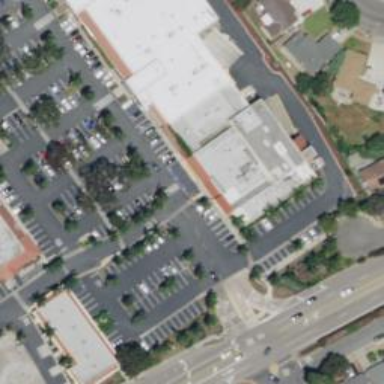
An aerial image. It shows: Retail building.